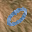
Label: 0